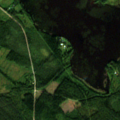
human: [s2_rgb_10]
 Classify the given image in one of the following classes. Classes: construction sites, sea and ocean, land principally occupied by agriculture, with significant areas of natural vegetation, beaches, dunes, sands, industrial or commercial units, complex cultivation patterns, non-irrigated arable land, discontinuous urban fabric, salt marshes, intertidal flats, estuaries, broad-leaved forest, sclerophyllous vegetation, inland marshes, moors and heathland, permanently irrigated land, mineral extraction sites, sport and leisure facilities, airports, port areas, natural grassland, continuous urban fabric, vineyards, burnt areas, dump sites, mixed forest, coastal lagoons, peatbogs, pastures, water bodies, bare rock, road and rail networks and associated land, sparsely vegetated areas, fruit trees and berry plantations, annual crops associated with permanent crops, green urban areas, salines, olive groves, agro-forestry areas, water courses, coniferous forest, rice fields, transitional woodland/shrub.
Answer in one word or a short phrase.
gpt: coniferous forest, mixed forest, water bodies